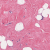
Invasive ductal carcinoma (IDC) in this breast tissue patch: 0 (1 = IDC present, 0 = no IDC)